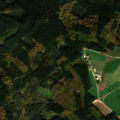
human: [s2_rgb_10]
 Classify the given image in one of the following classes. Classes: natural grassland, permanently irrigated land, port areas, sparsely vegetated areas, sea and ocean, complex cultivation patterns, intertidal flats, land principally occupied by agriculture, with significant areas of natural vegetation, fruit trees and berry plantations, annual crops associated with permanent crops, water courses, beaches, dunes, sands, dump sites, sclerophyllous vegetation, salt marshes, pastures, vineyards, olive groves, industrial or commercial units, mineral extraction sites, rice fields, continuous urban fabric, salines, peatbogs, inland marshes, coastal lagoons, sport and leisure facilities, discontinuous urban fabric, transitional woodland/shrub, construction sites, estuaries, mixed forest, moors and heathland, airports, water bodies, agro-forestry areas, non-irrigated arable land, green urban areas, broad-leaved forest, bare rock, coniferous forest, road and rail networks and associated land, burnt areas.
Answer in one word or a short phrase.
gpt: pastures, broad-leaved forest, coniferous forest, mixed forest